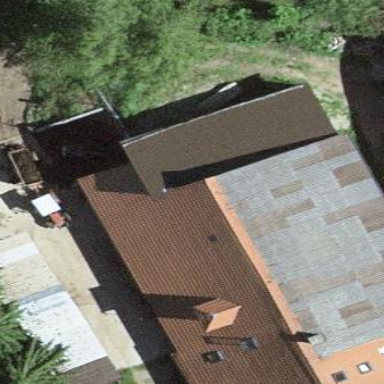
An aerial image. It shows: Farm building.